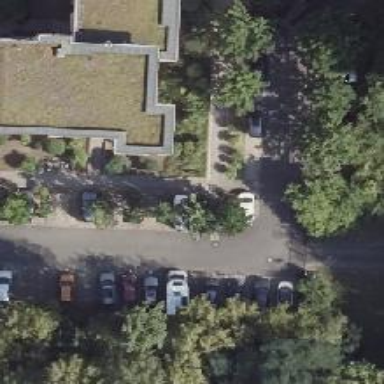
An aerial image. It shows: Sidewalk along the footway.